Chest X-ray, AP view. Patient: 55 years old, sex F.
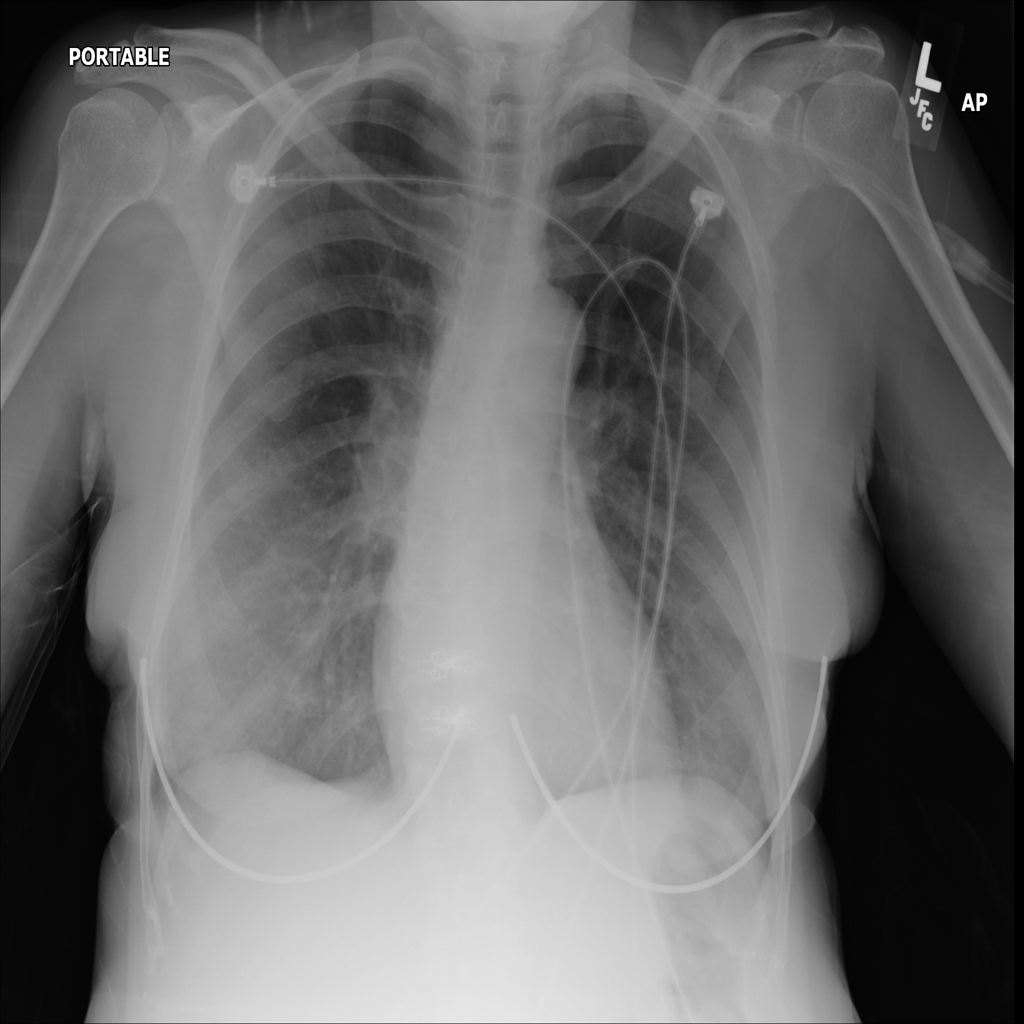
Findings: No Finding